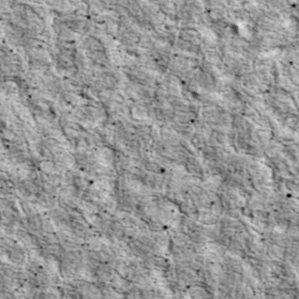
Label: non_frost